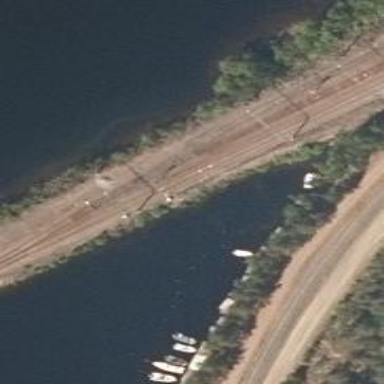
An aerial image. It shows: Railway with continuous electrified contact line.